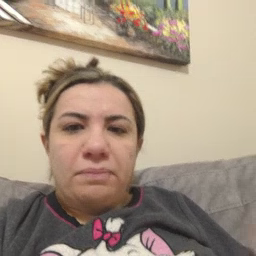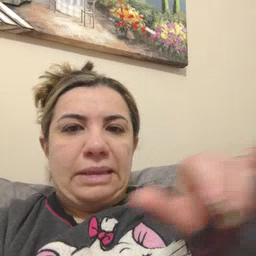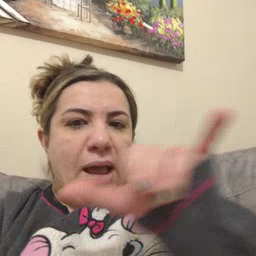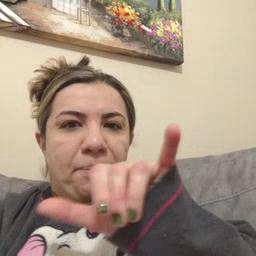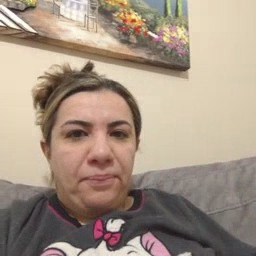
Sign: same